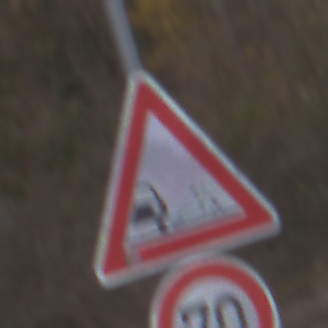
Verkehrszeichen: SplittSchotter
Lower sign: Geschwindigkeit70
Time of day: MorningAfternoon
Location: Outdoor (Nature)
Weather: Overcast
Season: NotSpecified
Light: Natural